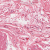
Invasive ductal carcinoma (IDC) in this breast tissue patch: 0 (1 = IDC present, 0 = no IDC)